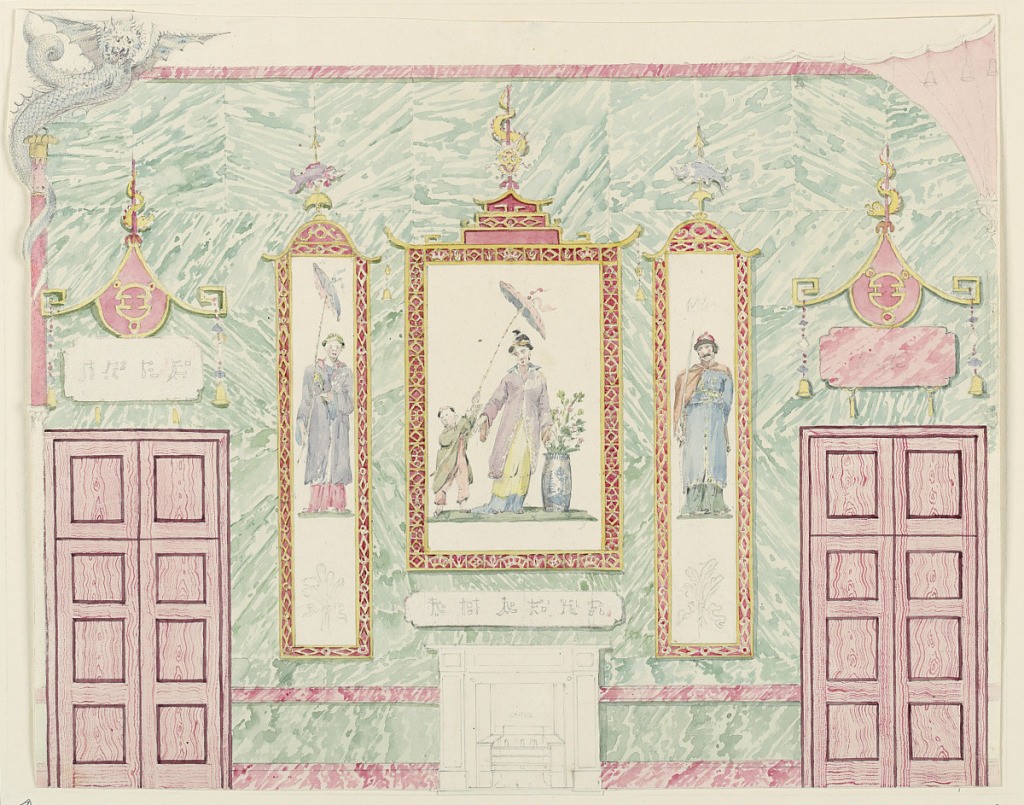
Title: Wall Elevation, probably for the Banqueting Room, Royal Pavilion, Brighton
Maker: Frederick Crace, English, 1779–1859
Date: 1815–22
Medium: Pen and red ink, brush and watercolor, graphite on white wove paper, trimmed along left margin
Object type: Drawing
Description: Elevation of a wall, with a mantelpiece in the center. Over the mantelpiece, and flanking it, are three painted panels with Chinese figures, set in ornamental frames against a marbleized background. Doorways at both sides with decorative devices above them. Narrow columns at corners.

Original album associated with this collection still exists: see 1948-40-1 accessory.